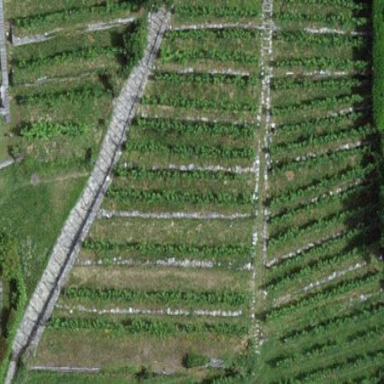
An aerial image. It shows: Vineyard with grape crops.